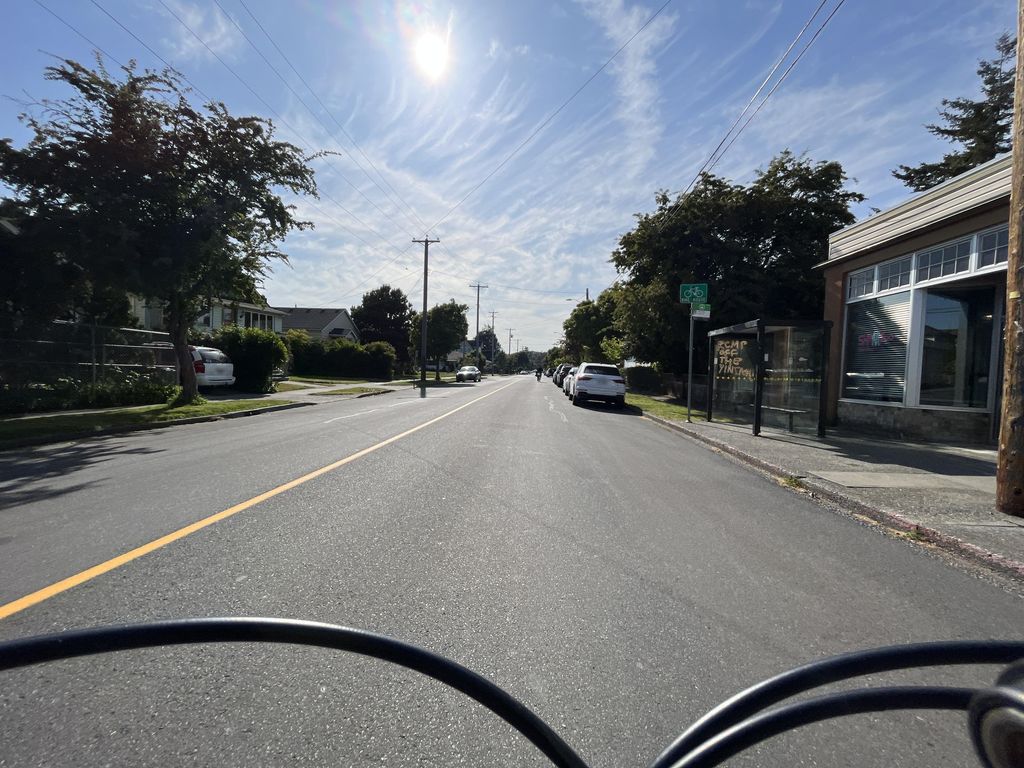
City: victoria